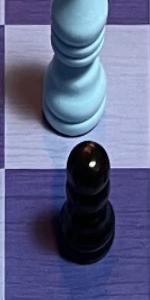
Label: Pawn_Black